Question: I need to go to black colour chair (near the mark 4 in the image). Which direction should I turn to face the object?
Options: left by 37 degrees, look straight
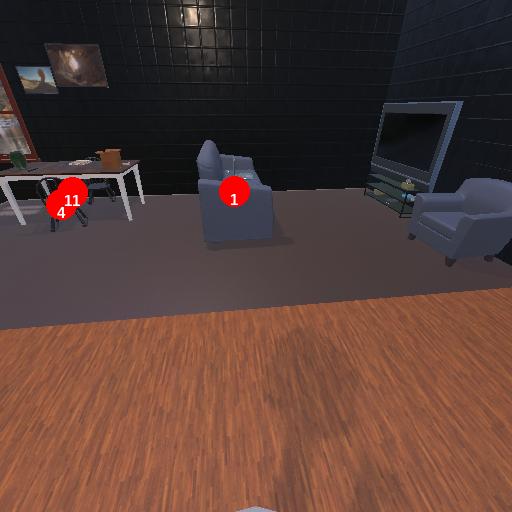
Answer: left by 37 degrees